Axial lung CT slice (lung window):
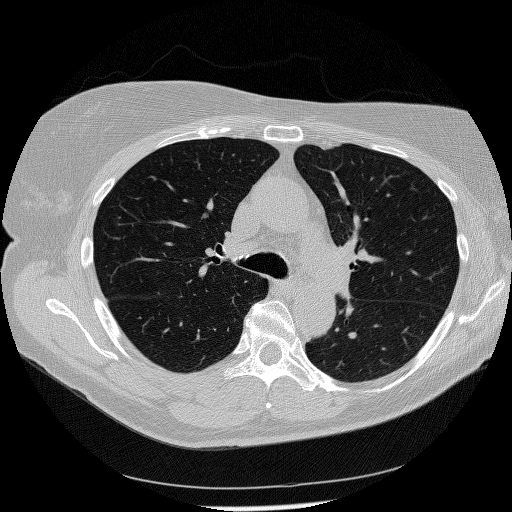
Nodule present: no